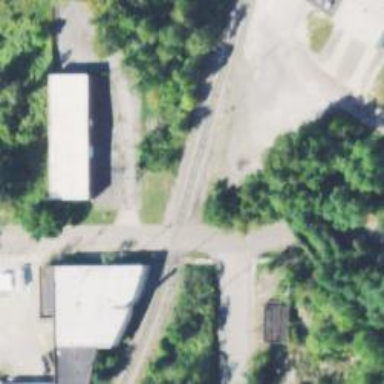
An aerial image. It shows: Rail spur service.